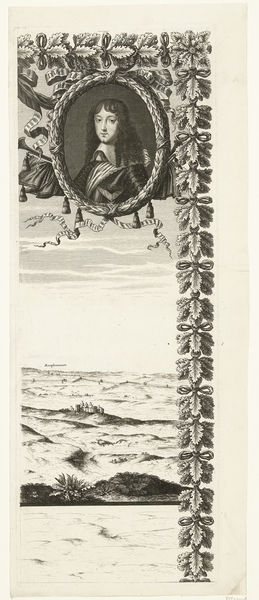
Titel: Ontzet van Arras, belegerd door de Spanjaarden (bovenste rij, plaat 5)
Künstler: Nicolas Cochin
Standort: Amsterdam
Institution: Rijksmuseum
Schlagwörter: himmel, mann, meer, landschaft, sand, stadt, schloss, jung, band, rahmen, bildnis, portrait, porträt, hügel, natur, weite, locken, oval, berge, wüste, ornamente, buch, burg, medaillon, druck, seite, illustration, wappen, jüngling, kupferstich, trompete, bände, gaum